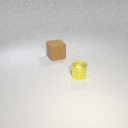
large brown rubber cube to the left of small yellow metal cylinder